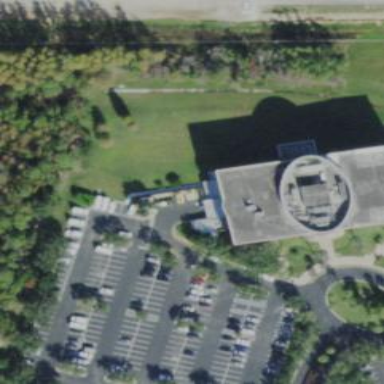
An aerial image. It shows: Building.